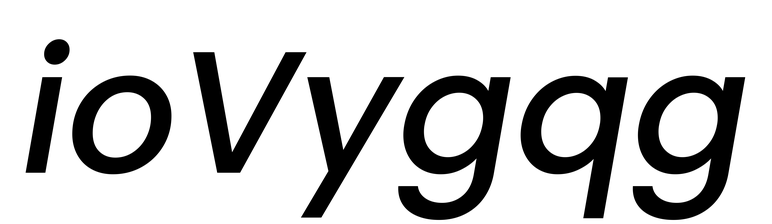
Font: Poppins-MediumItalic